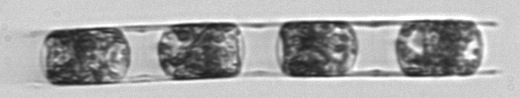
Label: Hemiaulus